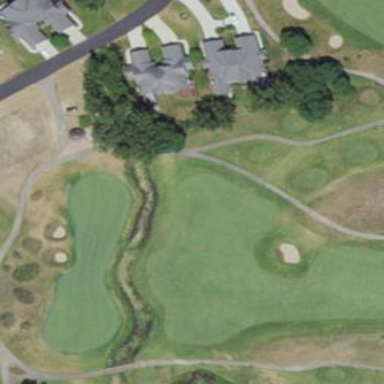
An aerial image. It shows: Water hazard on golf course. The hazard is natural water feature.